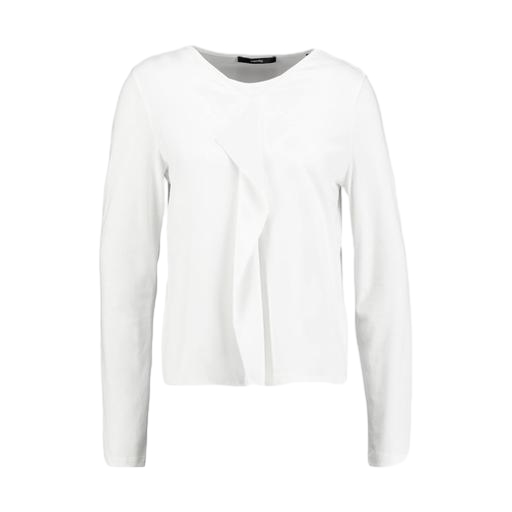
white pima t-shirt only macy, white three-quarter-sleeve top only macy, white long-sleeve top, white background